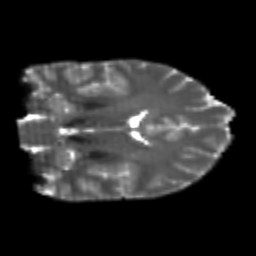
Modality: T2w
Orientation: coronal
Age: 25
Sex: female
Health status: healthy
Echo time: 0.074 s